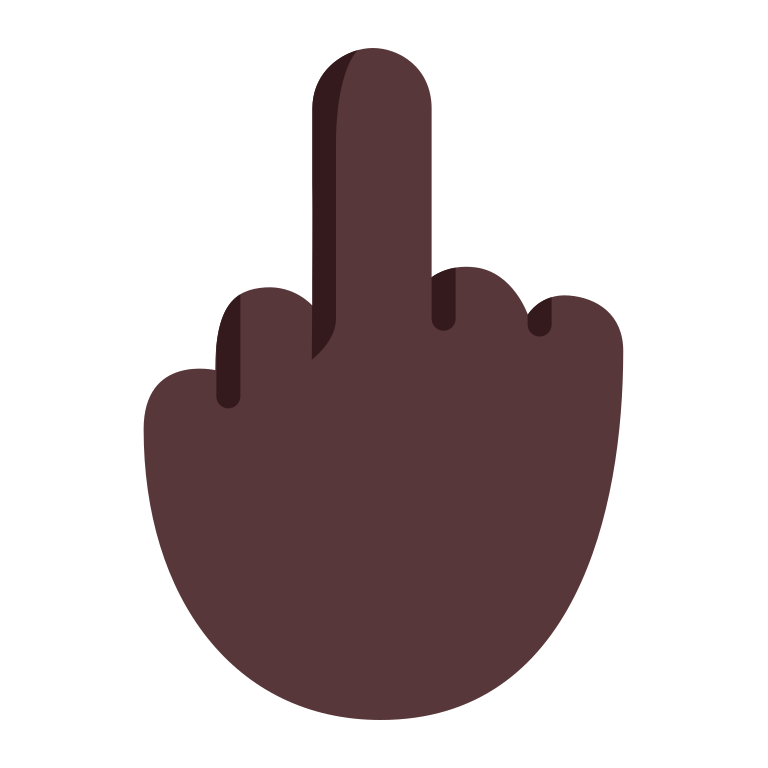
middle finger flat dark